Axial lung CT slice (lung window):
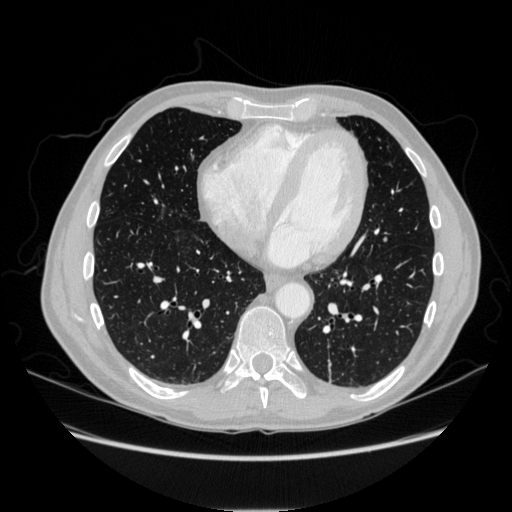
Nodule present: yes
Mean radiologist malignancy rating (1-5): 2